Aerial crown-view tile of a tropical tree (Barro Colorado Island, Panama), acquired 20241014:
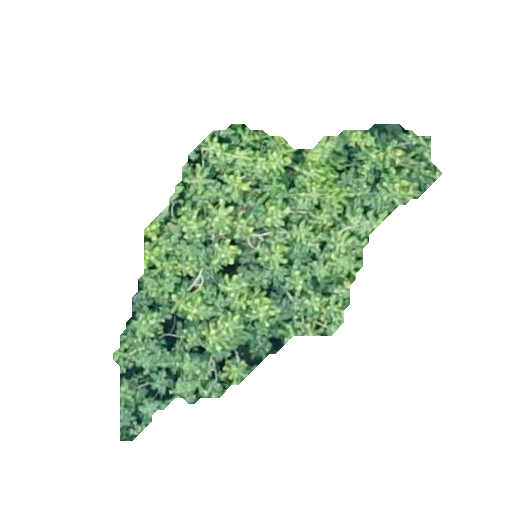
Species: Guarea guidonia
GBIF accepted scientific name: Guarea guidonia
Crown area: 85.88 m²